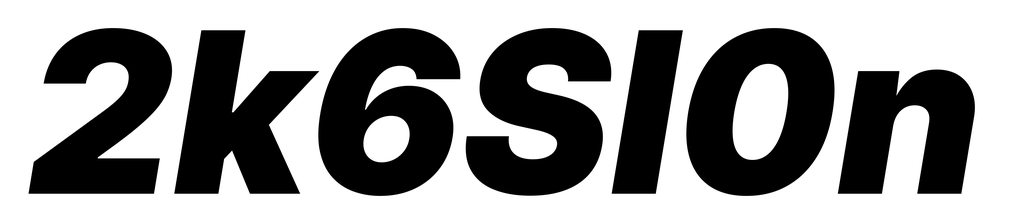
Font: Inter-Italic_Black_Italic